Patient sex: M
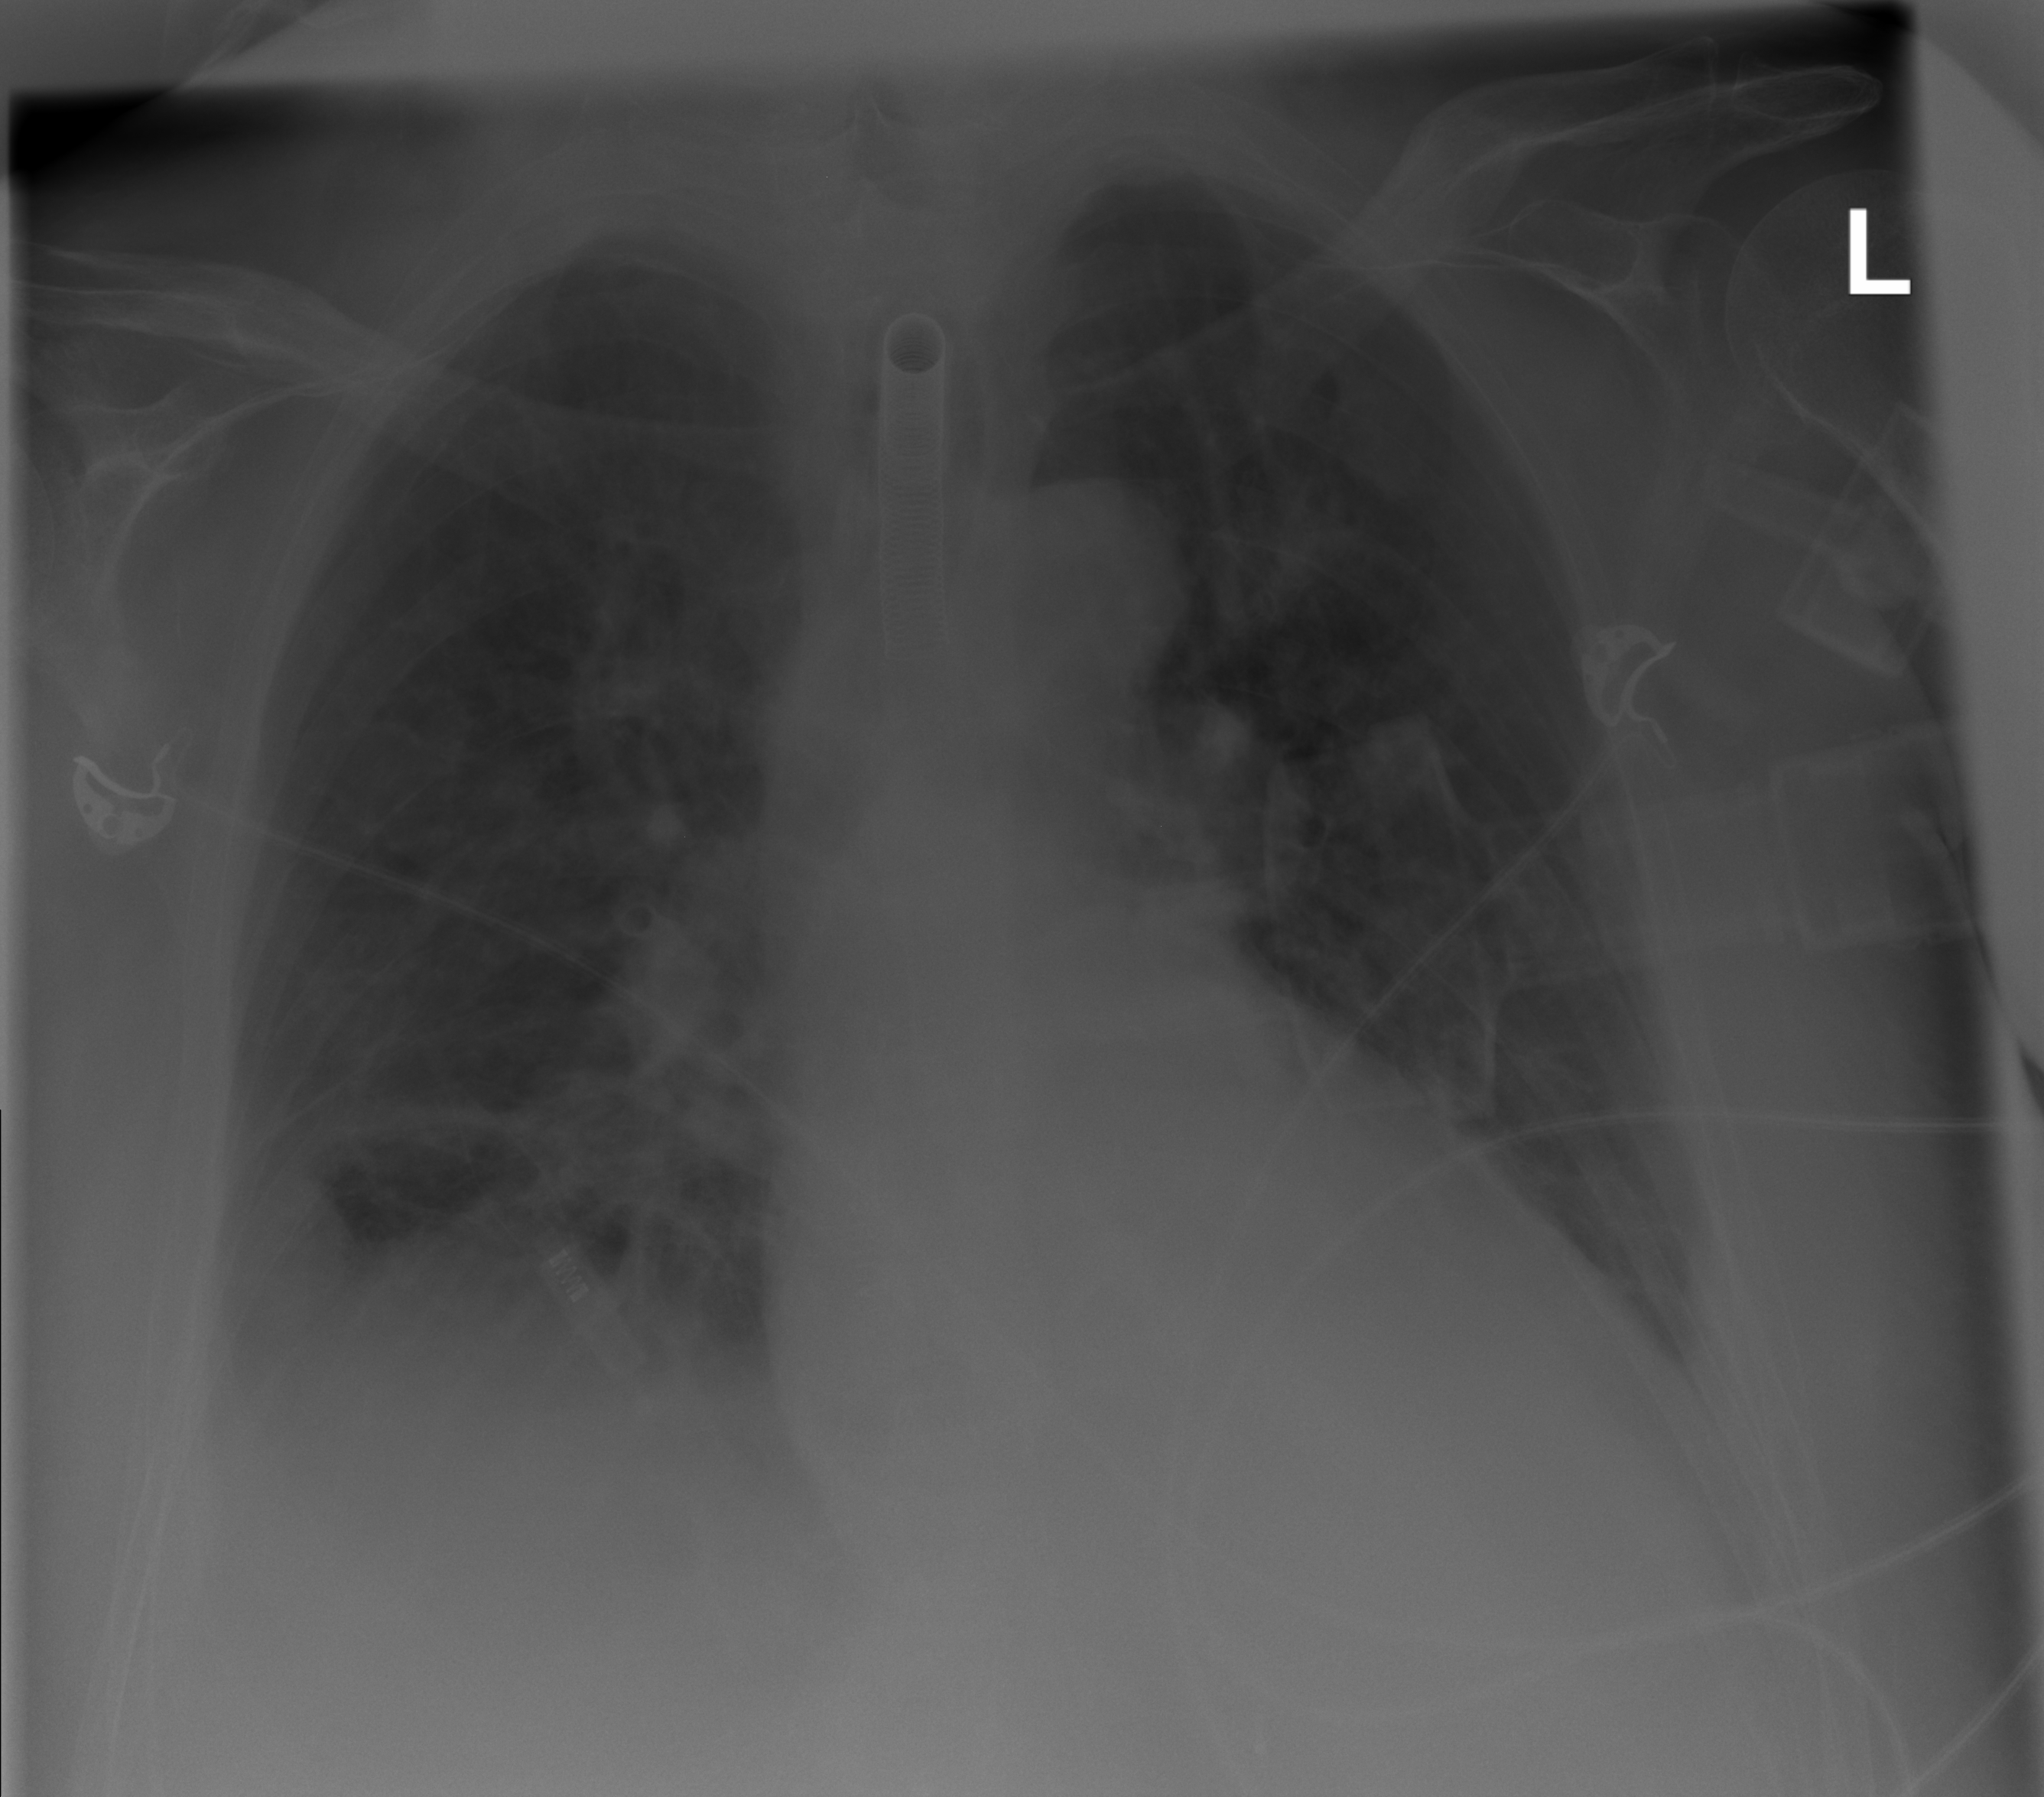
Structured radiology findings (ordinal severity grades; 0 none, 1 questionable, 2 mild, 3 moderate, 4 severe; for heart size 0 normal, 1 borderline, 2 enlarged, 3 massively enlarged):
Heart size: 0
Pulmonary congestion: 2
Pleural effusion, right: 2
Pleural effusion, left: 2
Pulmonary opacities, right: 2
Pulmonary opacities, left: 2
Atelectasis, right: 2
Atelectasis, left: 2